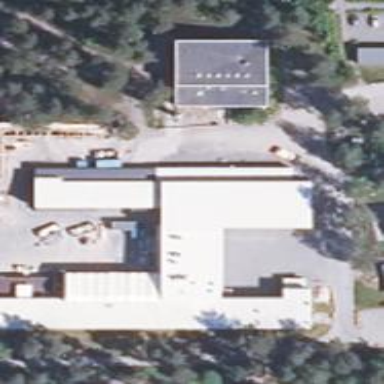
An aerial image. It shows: School building.